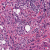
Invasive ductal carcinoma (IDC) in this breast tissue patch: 1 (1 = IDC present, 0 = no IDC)